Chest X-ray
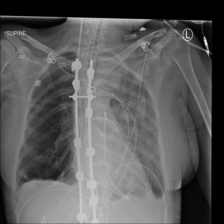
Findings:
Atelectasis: negative
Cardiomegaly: negative
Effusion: positive
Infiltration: negative
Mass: negative
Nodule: negative
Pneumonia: negative
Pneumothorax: negative
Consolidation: negative
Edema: negative
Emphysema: negative
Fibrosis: negative
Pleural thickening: negative
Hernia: negative